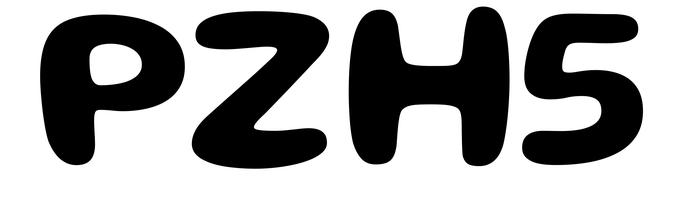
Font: Gluten_SemiBold